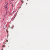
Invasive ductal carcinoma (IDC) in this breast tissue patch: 0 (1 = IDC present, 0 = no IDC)